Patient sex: M
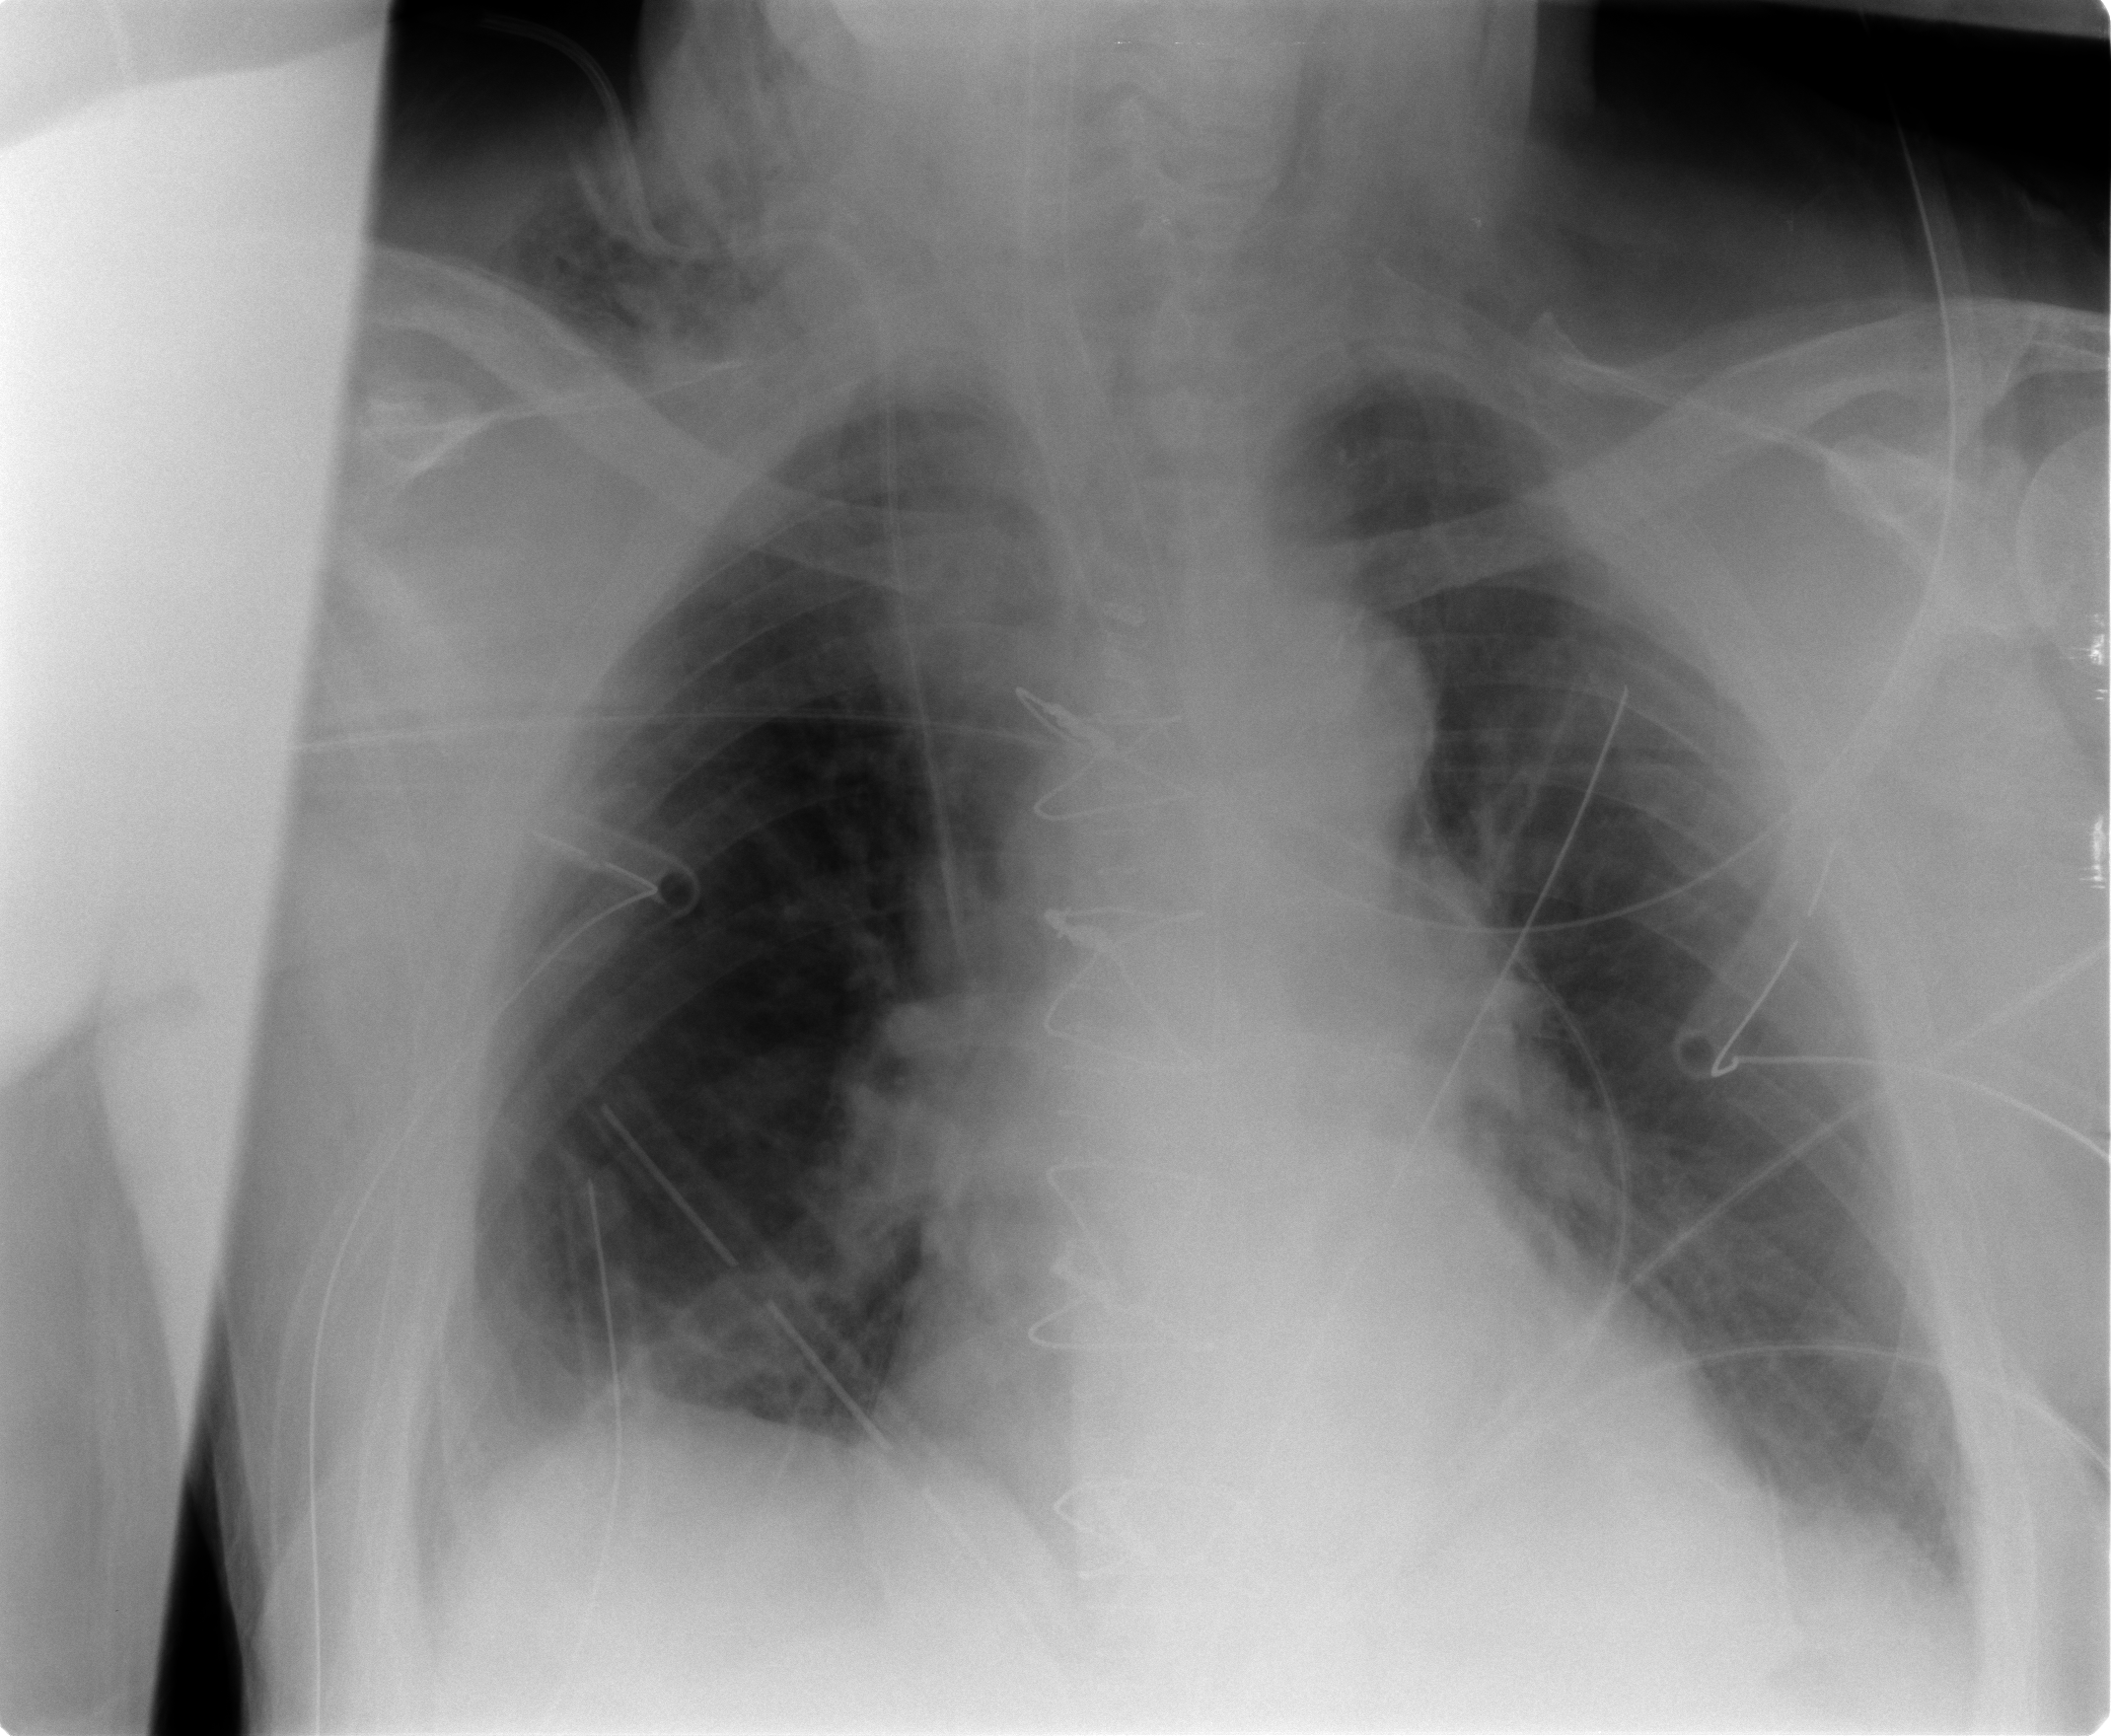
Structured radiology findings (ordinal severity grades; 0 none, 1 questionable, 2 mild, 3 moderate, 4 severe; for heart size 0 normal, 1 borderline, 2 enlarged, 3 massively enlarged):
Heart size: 0
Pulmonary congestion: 2
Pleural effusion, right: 2
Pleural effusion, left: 2
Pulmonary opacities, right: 0
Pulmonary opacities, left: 0
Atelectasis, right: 2
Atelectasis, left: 2